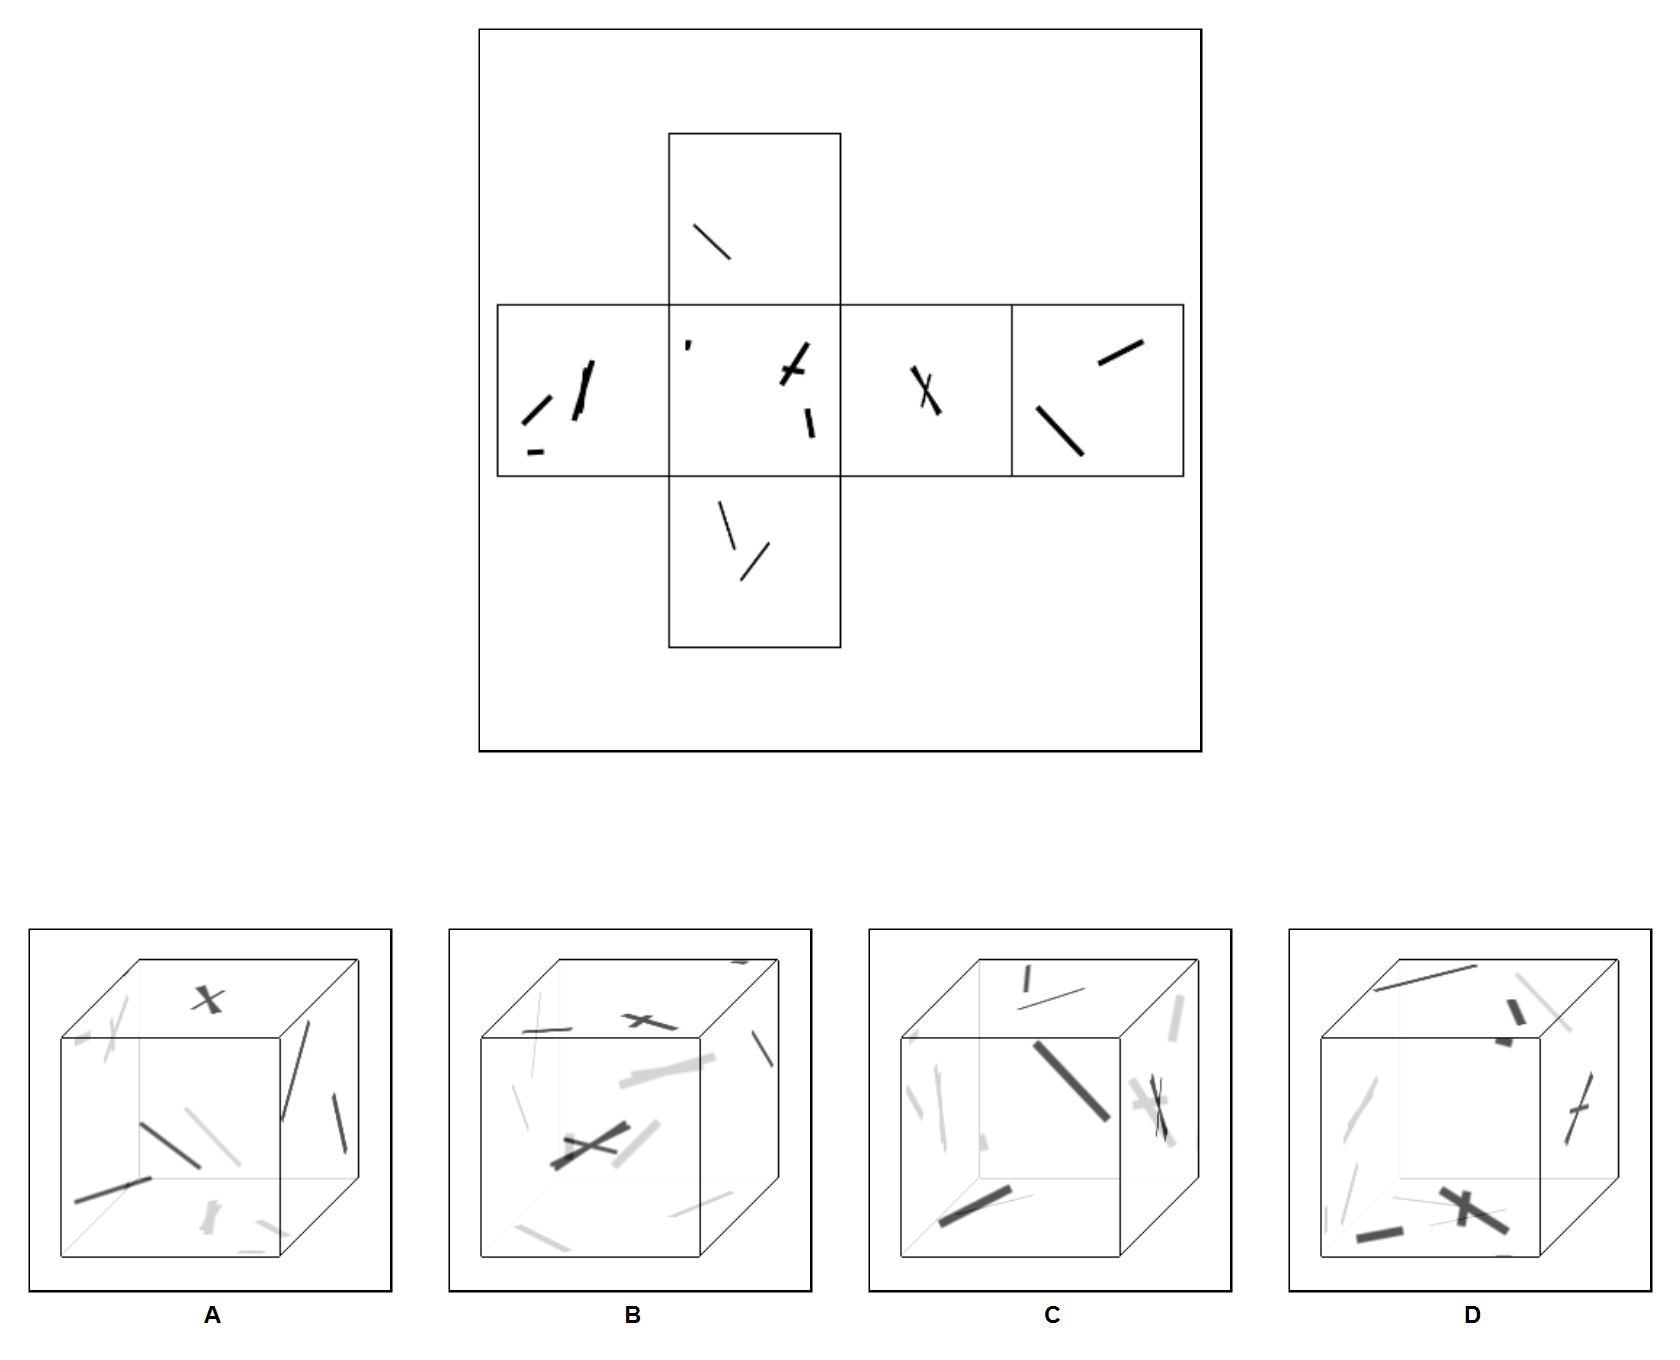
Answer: D